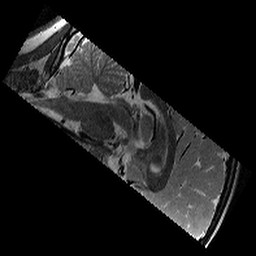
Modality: T2w
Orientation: sagittal
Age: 10
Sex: male
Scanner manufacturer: siemens
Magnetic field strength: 3 T
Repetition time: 9.23 s
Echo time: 0.067 s